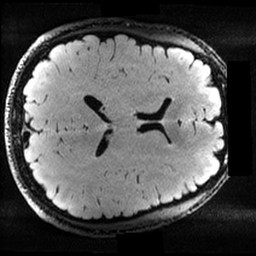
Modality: FLAIR
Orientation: axial
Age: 25
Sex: male
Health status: healthy
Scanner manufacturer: ge
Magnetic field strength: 3 T
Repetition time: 5 s
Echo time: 0.08928 s